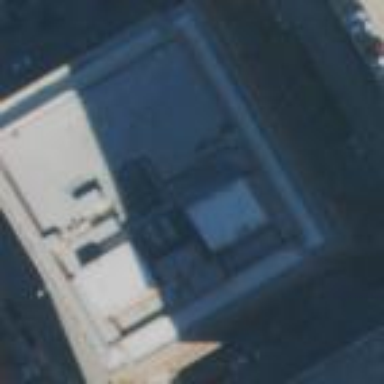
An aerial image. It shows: Courthouse building.